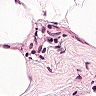
Metastatic tissue present: no